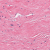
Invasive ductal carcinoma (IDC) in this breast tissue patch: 0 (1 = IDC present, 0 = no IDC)